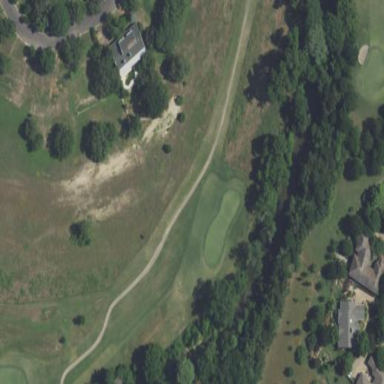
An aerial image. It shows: Rough area in golf course.